Interaction volume radius: 5 \u00c5
Interaction volume height: 30 \u00c5
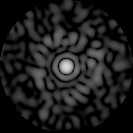
Disorder parameter: 0.8278